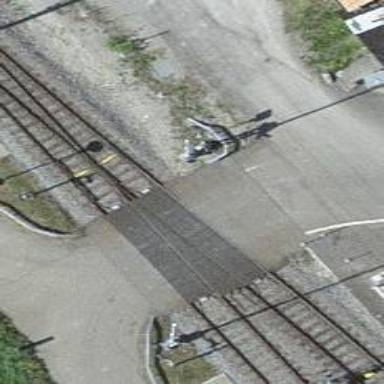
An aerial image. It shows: Level crossing along the railway.